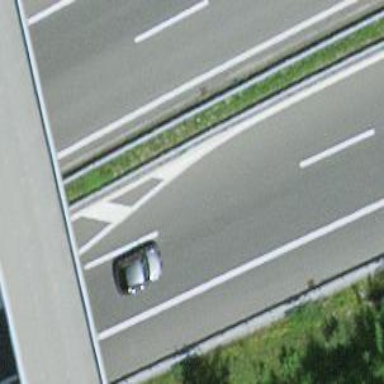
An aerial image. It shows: Asphalt motorway.